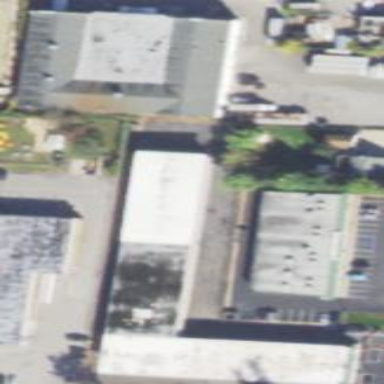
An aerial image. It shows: Commercial building.